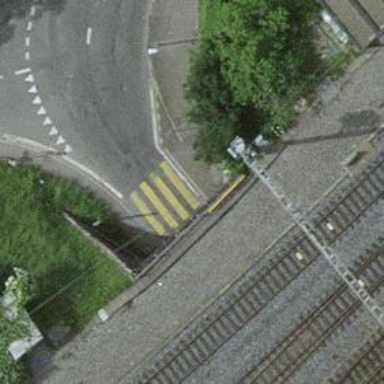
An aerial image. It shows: Kerb barrier.